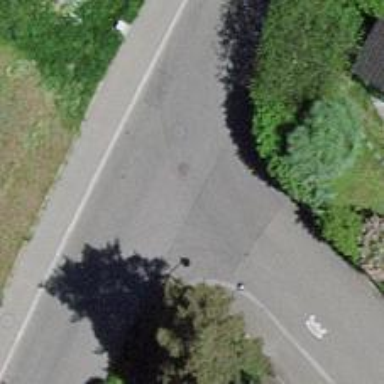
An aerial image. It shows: Residential road with asphalt surface. There is sidewalk on the left side.